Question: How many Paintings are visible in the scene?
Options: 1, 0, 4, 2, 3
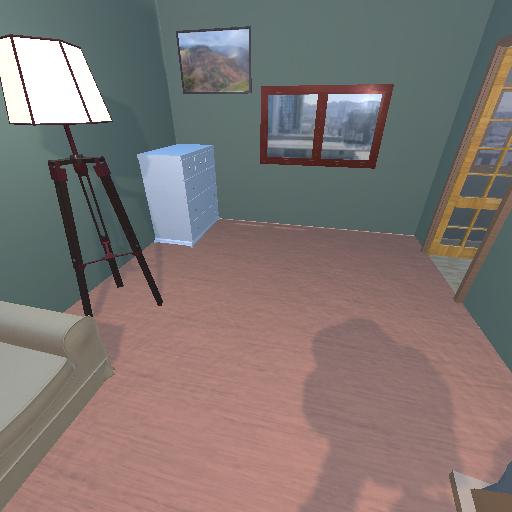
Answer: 1